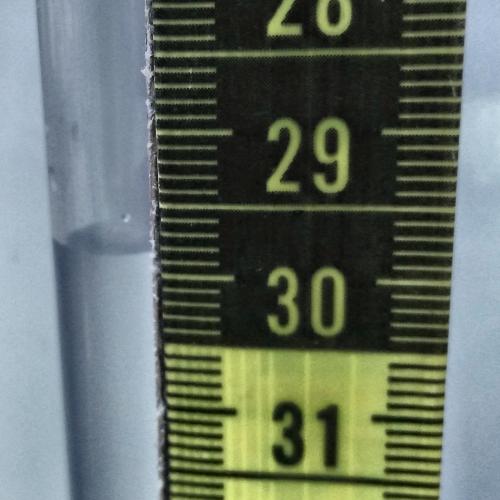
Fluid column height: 29.8 cm